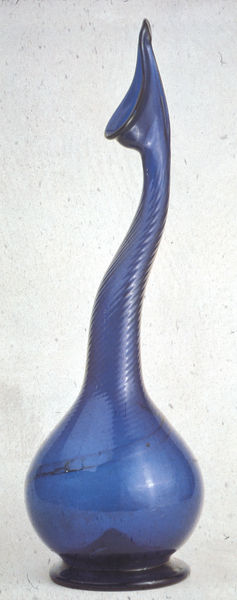
Titel: Rosenwasserflasche aus dem Iran (Islam)
Künstler: unbekannt
Standort: St. Petersburg
Institution: Staatliche Eremitage
Schlagwörter: blau, fuß, körper, wasser, weiß, blume, blumen, elegant, geschwungen, glas, grau, hell, hintergrund, licht, mund, schwarz, blüte, muster, ornament, flasche, wand, sockel, hals, spiegel, spiegelung, schlank, boden, pflanze, lippe, rund, amphore, kanneliert, keramik, vase, welle, wellen, blumenvase, gans, schnabel, schwan, bogen, italien, venedig, abstrakt, modern, linien, weis, rand, material, dekoration, dunkelblau, jugendstil, spitz, handarbeit, schmal, bouche, glanz, nez, vert, dekor, floral, bauch, glatt, plastik, vagina, transparent, hoch, foto, fotografie, photographie, bögen, gefäß, form, plastisch, glasvase, deko, geriffelt, schraffur, blanc, noir, gebogen, kreise, art déco, schlange, schraffiert, kugel, hallo, lilie, gedreht, photo, organisch, kunstgewerbe, diagonal, karaffe, schnörkel, öffnung, handwerk, kehle, farbfoto, hüfte, picasso, maul, durchsichtig, struktur, reflektion, lichtreflex, trichter, basis, kunsthandwerk, objekt, gestreckt, spirale, design, geblasen, fleur, komisch, tropfen, art nouveau, abbildung, rillen, rille, naturel, bauchig, mundgeblasen, aufsatz, s form, elefant, bleu, lumiere, rüssel, blase, glasbläserei, riss, verre, wölbung, blqnc, orchidee, base, luzid, kobalt, länglich, formlos, elephant, ballon, phallus, sculpture, inhalt, forme, formes, fülle, vague, kugelig, riffelung, unikat, glaskunst, murano, cristal, lalique, flaschenhals, muranoglas, bruchlinie, gekehlt, geschlängelt, inhalieren, riffel, ringel, rüsselartig, schlangenhals, schwanenhals, serpentina, riefen, vasenhals, pied, végétal, asie, ceramique, plante, col, moderne, modernité, desing, oui, marbre, rond, marin, courbe, courbes, iran, stries, oriental, organique, bombe, socle, mundstück, long, rayures, sexe, yves klein, haut, trompe, ouverture, levres, cou, lys, 1920, ja, blaue vase, indigo, tordu, art moderne, 1200, pallus, hindertgrund, gebigen, jals, orifice, naturle, biomorphique, pnase, panse, lèvre, soufflé, embouchure, arrondi, sinueux, sinueuse, cannelé, seltsamn, phallique, rainure, fiole, bec, récipient, translucide, strille, cassé, marbre\, étrange, bulbe, posé, verre soouflé, verre souflé, évasé, gravé, torsadé, tourné, blmeu, soliflore, outremer, galsbläserei, kutscherglas, gegen den uhrzeigersinn, vortex, en verre, rüsdel